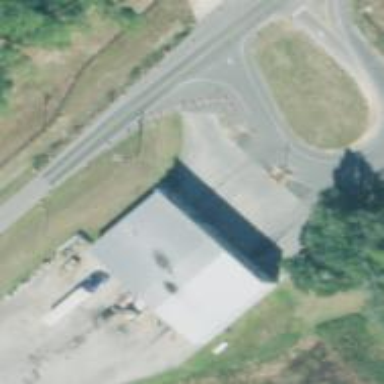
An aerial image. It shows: Building for repairing trucks.